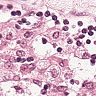
Metastatic tissue present: no